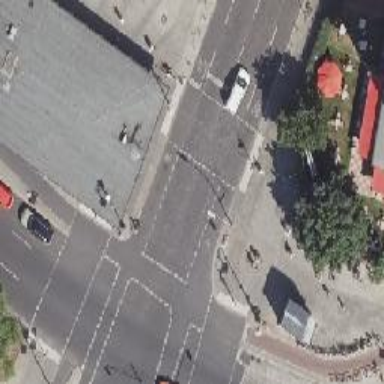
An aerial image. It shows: Traffic sign with road markings.